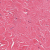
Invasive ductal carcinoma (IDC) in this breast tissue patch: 0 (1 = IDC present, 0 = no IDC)